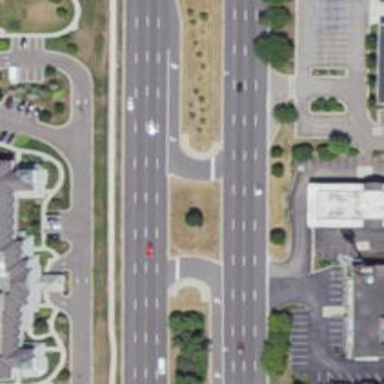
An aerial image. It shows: Primary link highway with asphalt surface.